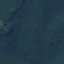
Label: Forest